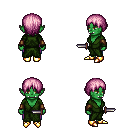
a pixel art fantasy rpg character, female body template, orc, green skin, green robe, magenta pants, pink plain hairstyle, cloth bracers, gold boots, dagger, four views (front, back, left, right), 2x2 character sprite sheet, small pixel art, hard edges, no anti-aliasing